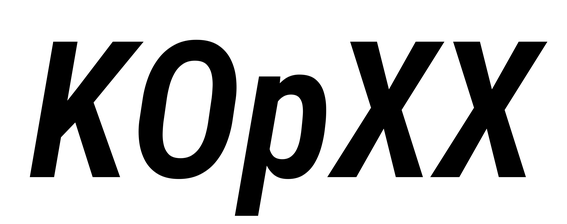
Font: Roboto-Italic_Condensed_SemiBold_Italic